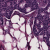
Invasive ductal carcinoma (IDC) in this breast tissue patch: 0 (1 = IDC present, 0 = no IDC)